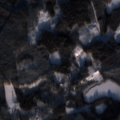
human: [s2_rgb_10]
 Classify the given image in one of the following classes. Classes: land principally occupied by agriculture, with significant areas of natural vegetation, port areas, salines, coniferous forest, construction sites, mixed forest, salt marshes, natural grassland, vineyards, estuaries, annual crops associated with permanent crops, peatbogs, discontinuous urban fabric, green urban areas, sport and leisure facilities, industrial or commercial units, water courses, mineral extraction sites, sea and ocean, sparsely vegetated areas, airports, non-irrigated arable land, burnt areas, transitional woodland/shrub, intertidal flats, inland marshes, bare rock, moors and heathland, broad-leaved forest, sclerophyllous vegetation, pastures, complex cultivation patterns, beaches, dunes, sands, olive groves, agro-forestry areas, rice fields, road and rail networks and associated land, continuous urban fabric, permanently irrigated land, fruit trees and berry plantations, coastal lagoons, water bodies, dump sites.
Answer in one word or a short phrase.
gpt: coniferous forest, mixed forest, transitional woodland/shrub, water bodies